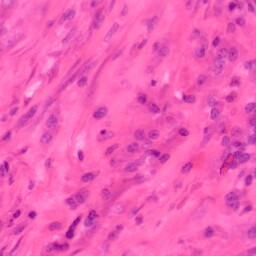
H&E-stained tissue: Colon